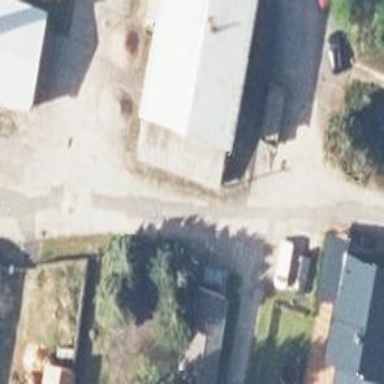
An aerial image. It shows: Residential road paved with concrete.